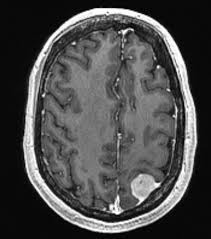
Label: meningioma